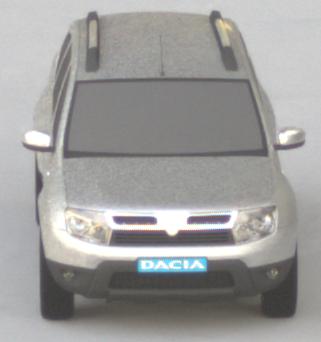
Make: Dacia
Model: Duster dCi 110 FAP
Detailed model: Duster (I)
Model produced from: 2010/06
Model produced until: 2013/11
Doors: 5
Color: white
Road condition: dry road
Daytime: sunrise or sunset
Contrast: medium contrast